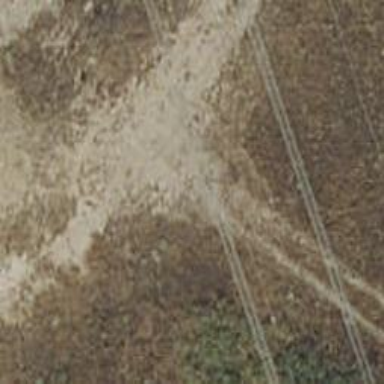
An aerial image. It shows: Dirt track road.